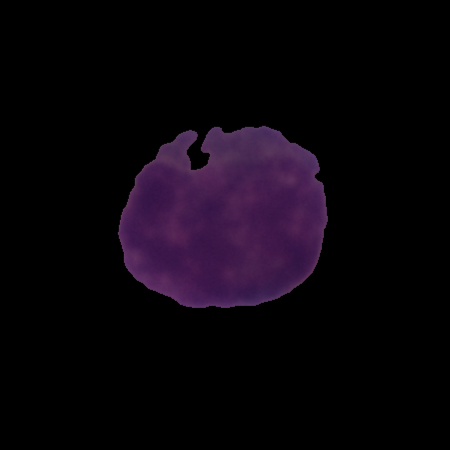
Label: cancer